Question: If I'm looking to create a game that doesn't necessarily run full screen, but simply needs to feature 2D/3D graphics somewhere in a portion of the screen, what's my best approach?

Some specific questions could be:
- - -
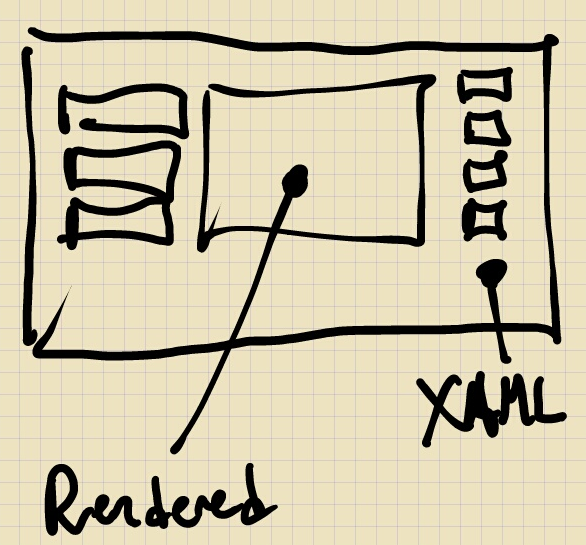
Answer: Omega --
Visual Studio 2010 and 2012 are Both WPF apps. WinRT is for Tablets / Mobile. WPF is certainly NOT outdated.
If I were you I wouldn't render everything out the way canvas forces you to, it might be a better approach to have the center item be a UI element named Frame, which is the base element for all UI related content in WPF.
In this way you would be able to leverage all of the possible types of controls in the Frame whether you decided that An ImageSourceType or Canvas is more applicable to a particular features of the game.